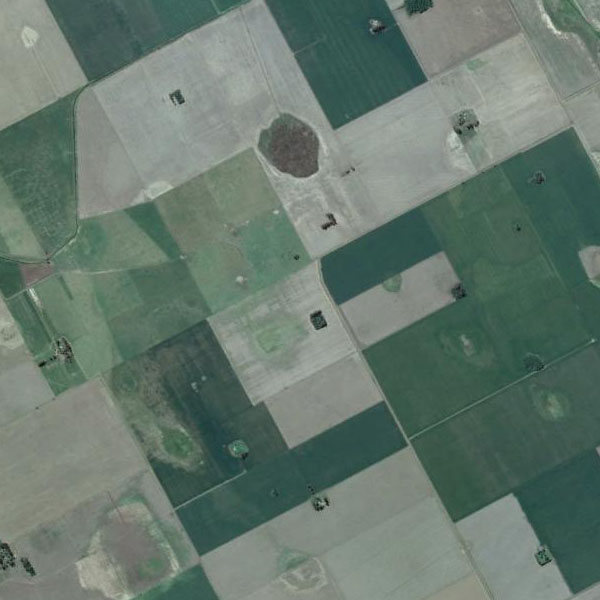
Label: Farmland